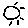
Label: sun